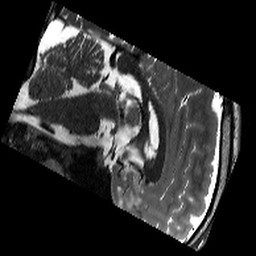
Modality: T2w
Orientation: sagittal
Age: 29
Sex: male
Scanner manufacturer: siemens
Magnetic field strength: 3 T
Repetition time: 11.39 s
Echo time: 0.09 s